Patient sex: M
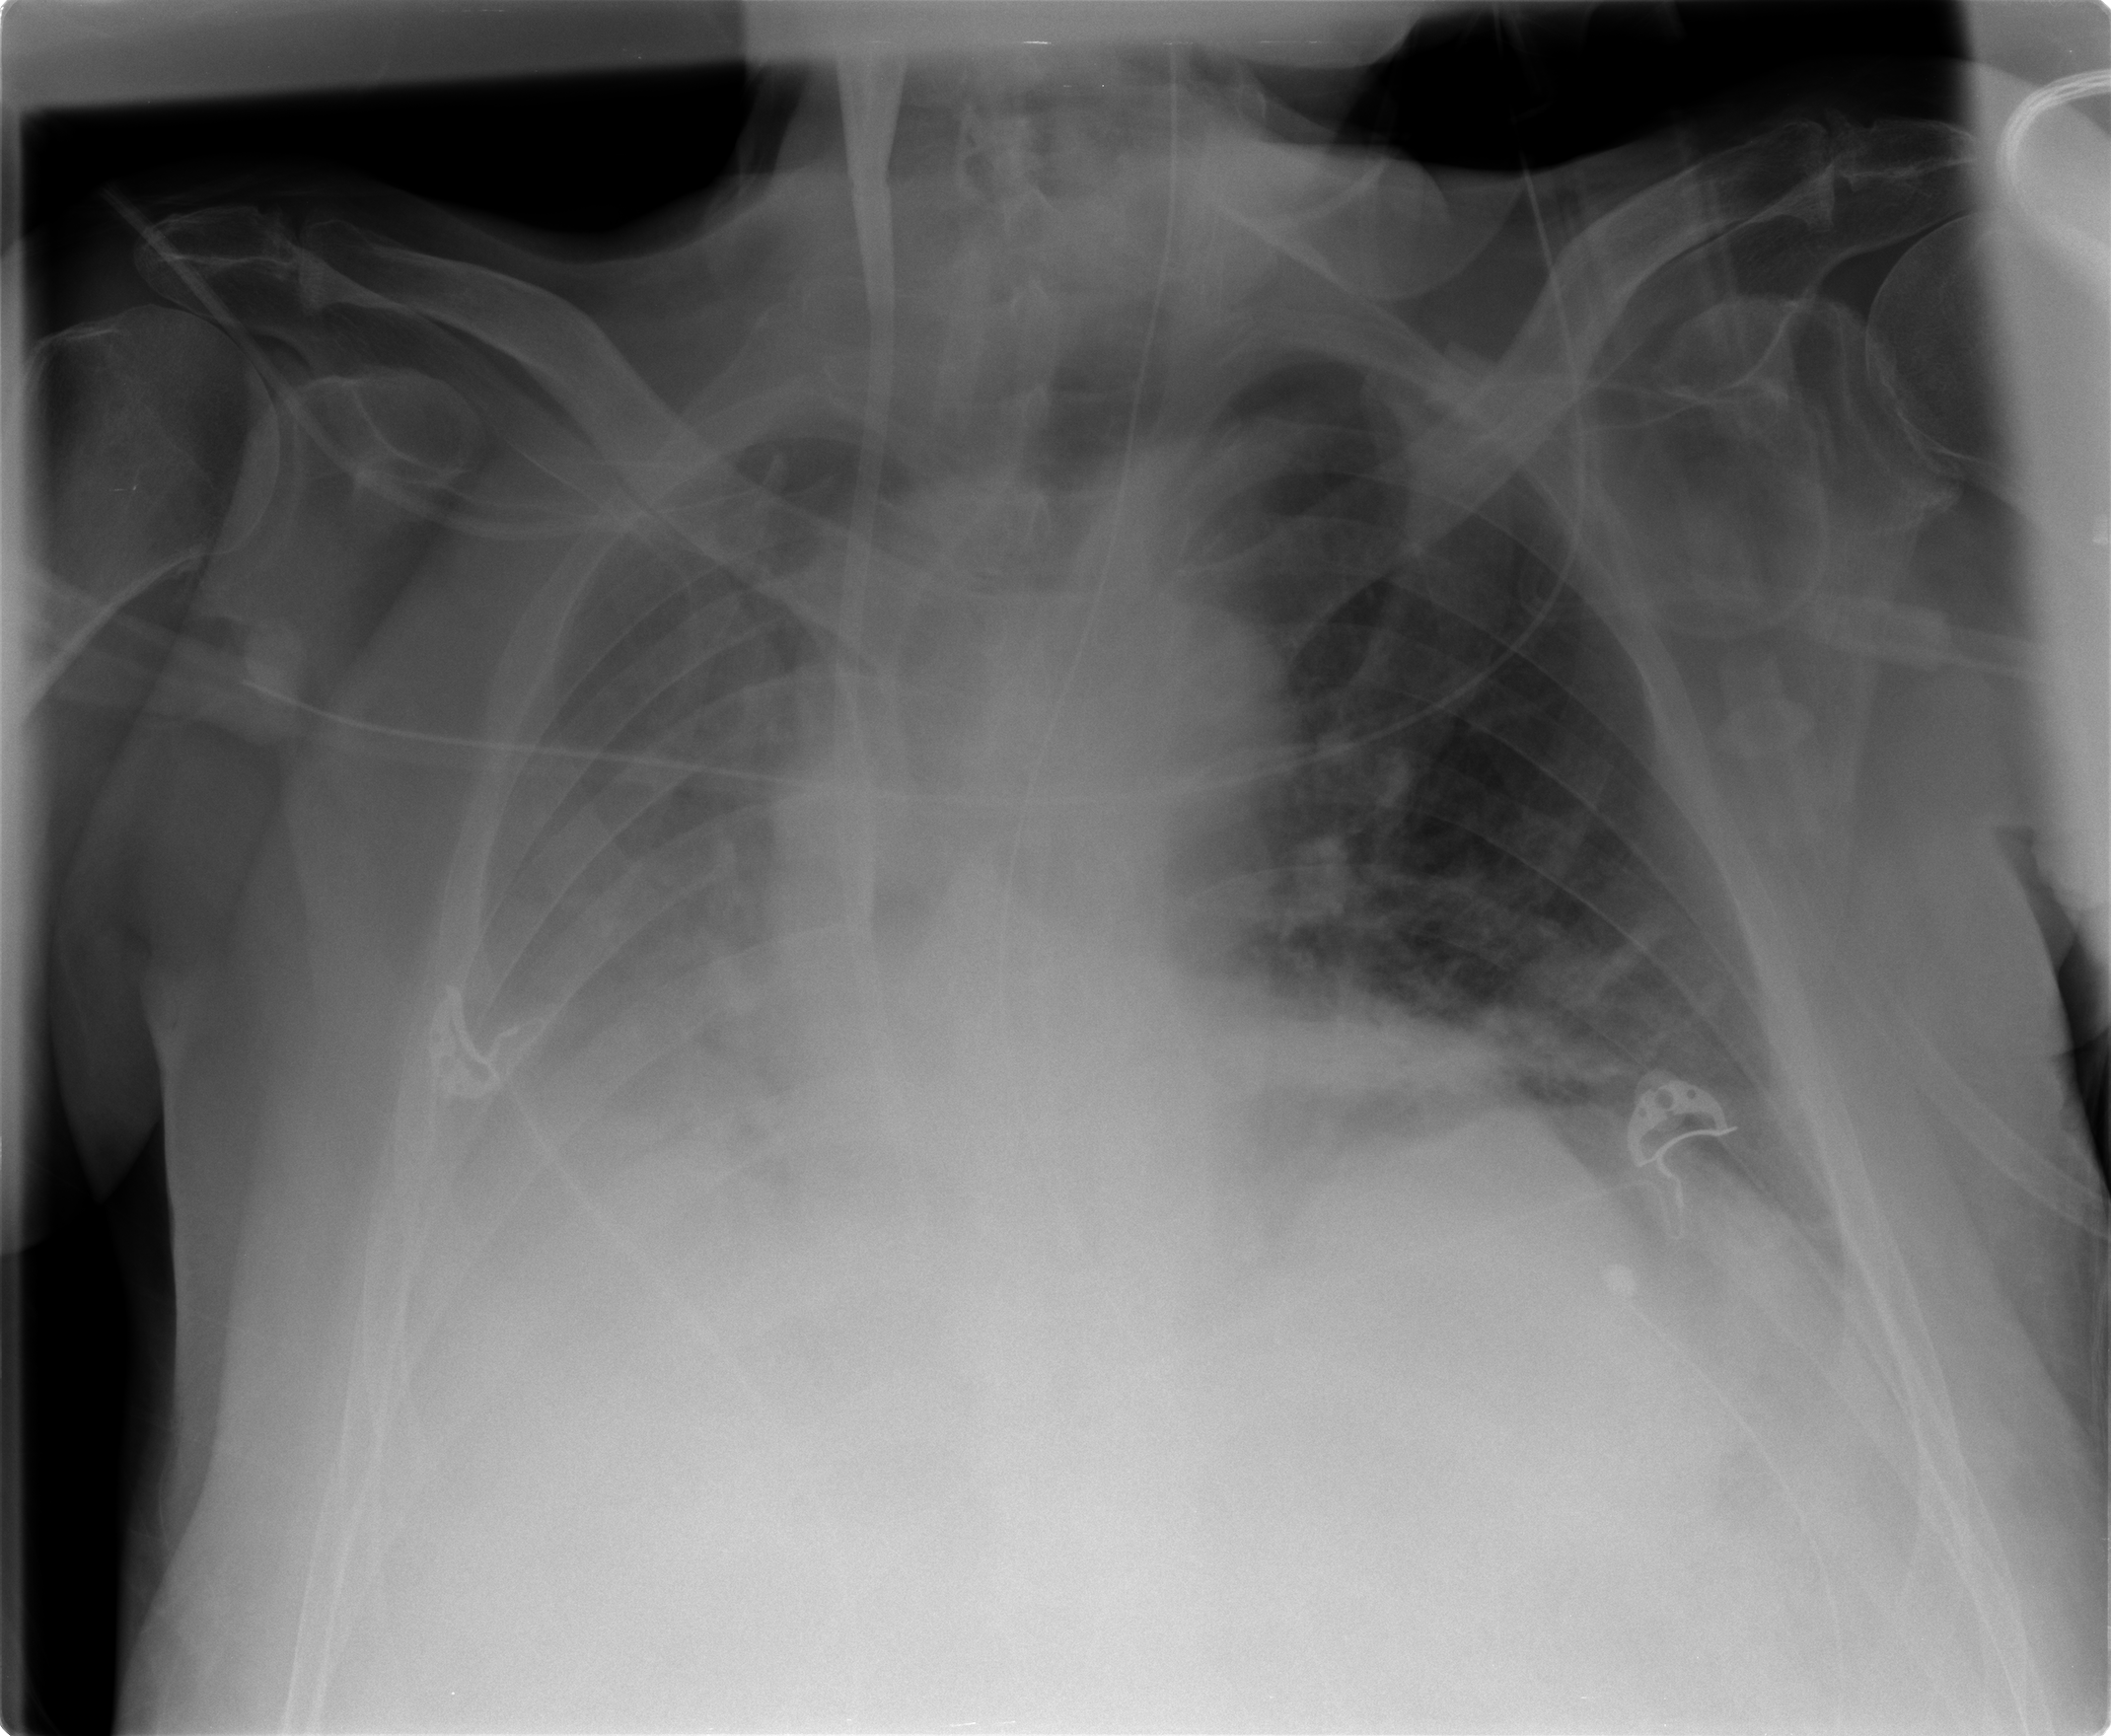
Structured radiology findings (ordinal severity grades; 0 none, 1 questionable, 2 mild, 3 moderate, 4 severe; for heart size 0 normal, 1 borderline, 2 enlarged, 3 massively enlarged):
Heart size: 1
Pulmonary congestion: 2
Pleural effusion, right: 3
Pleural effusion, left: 0
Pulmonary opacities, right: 1
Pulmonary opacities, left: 2
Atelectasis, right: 2
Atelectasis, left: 3